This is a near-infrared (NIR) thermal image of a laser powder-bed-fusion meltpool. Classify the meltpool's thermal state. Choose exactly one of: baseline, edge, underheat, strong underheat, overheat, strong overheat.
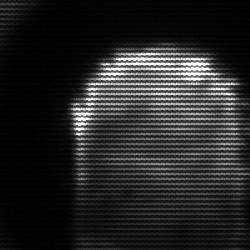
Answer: baseline